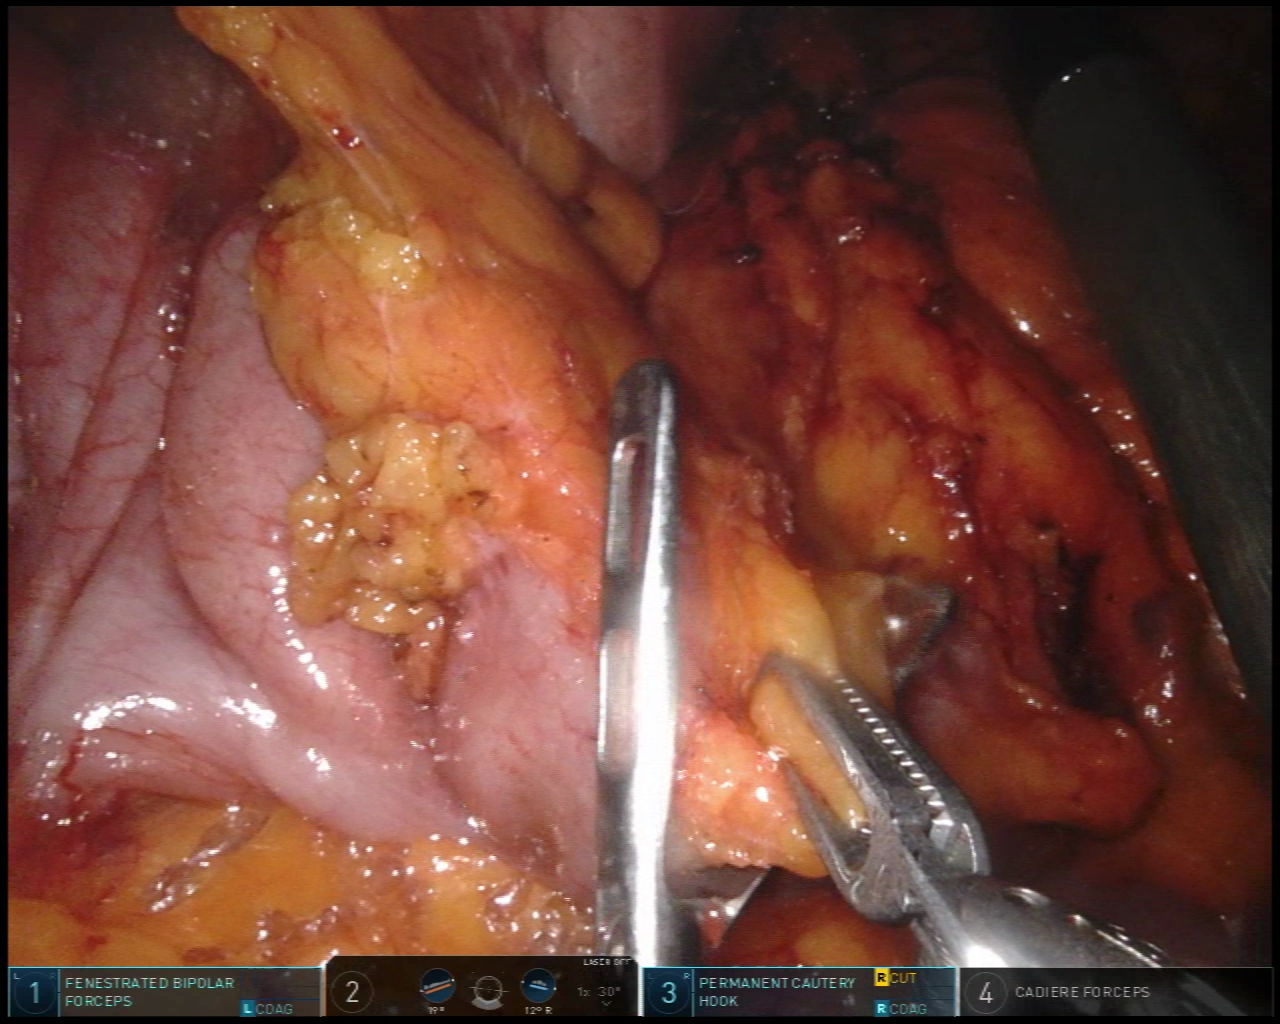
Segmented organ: stomach
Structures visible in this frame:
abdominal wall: no
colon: yes
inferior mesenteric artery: no
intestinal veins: no
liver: no
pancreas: no
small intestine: no
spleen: no
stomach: yes
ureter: no
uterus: no
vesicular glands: no